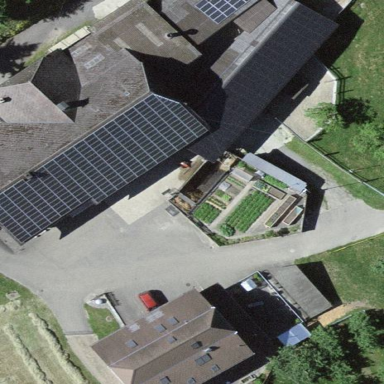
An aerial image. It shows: Farmyard area.